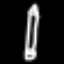
Label: pencil